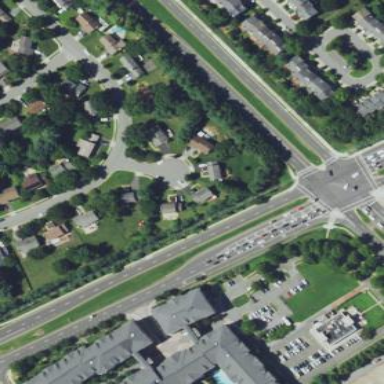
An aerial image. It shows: Traffic island.